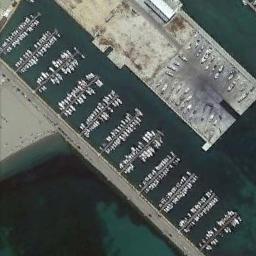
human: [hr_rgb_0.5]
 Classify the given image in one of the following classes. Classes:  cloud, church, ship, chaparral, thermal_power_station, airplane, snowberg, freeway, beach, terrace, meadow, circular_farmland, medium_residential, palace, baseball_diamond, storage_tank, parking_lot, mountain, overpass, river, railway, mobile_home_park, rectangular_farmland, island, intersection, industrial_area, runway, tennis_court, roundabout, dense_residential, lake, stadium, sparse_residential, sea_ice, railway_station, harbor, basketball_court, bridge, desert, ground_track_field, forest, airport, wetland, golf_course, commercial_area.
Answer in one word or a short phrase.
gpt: harbor